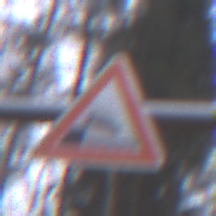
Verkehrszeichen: Ufer
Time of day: Midday
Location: Outdoor (Nature)
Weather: Overcast
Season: Autumn
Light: Natural